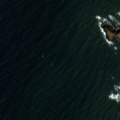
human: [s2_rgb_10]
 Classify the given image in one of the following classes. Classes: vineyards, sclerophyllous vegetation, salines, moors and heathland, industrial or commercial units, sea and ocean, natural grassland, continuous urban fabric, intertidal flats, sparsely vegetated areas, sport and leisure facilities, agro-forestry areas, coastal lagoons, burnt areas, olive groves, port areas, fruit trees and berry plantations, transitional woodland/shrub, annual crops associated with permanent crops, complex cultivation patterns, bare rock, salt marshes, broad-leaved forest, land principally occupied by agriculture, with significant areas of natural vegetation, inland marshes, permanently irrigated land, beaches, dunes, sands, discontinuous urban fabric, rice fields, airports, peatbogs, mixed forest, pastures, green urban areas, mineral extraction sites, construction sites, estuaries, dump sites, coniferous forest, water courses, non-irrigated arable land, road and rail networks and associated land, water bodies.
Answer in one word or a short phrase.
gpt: sclerophyllous vegetation, bare rock, sea and ocean